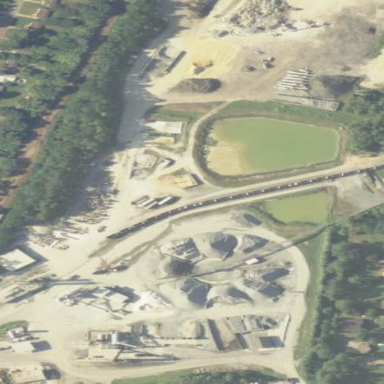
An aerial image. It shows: Quarry area.